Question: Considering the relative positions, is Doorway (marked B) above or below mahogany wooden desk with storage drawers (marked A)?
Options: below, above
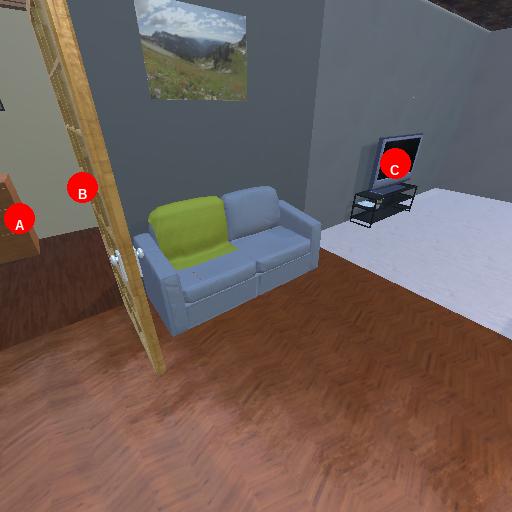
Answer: below